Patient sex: M
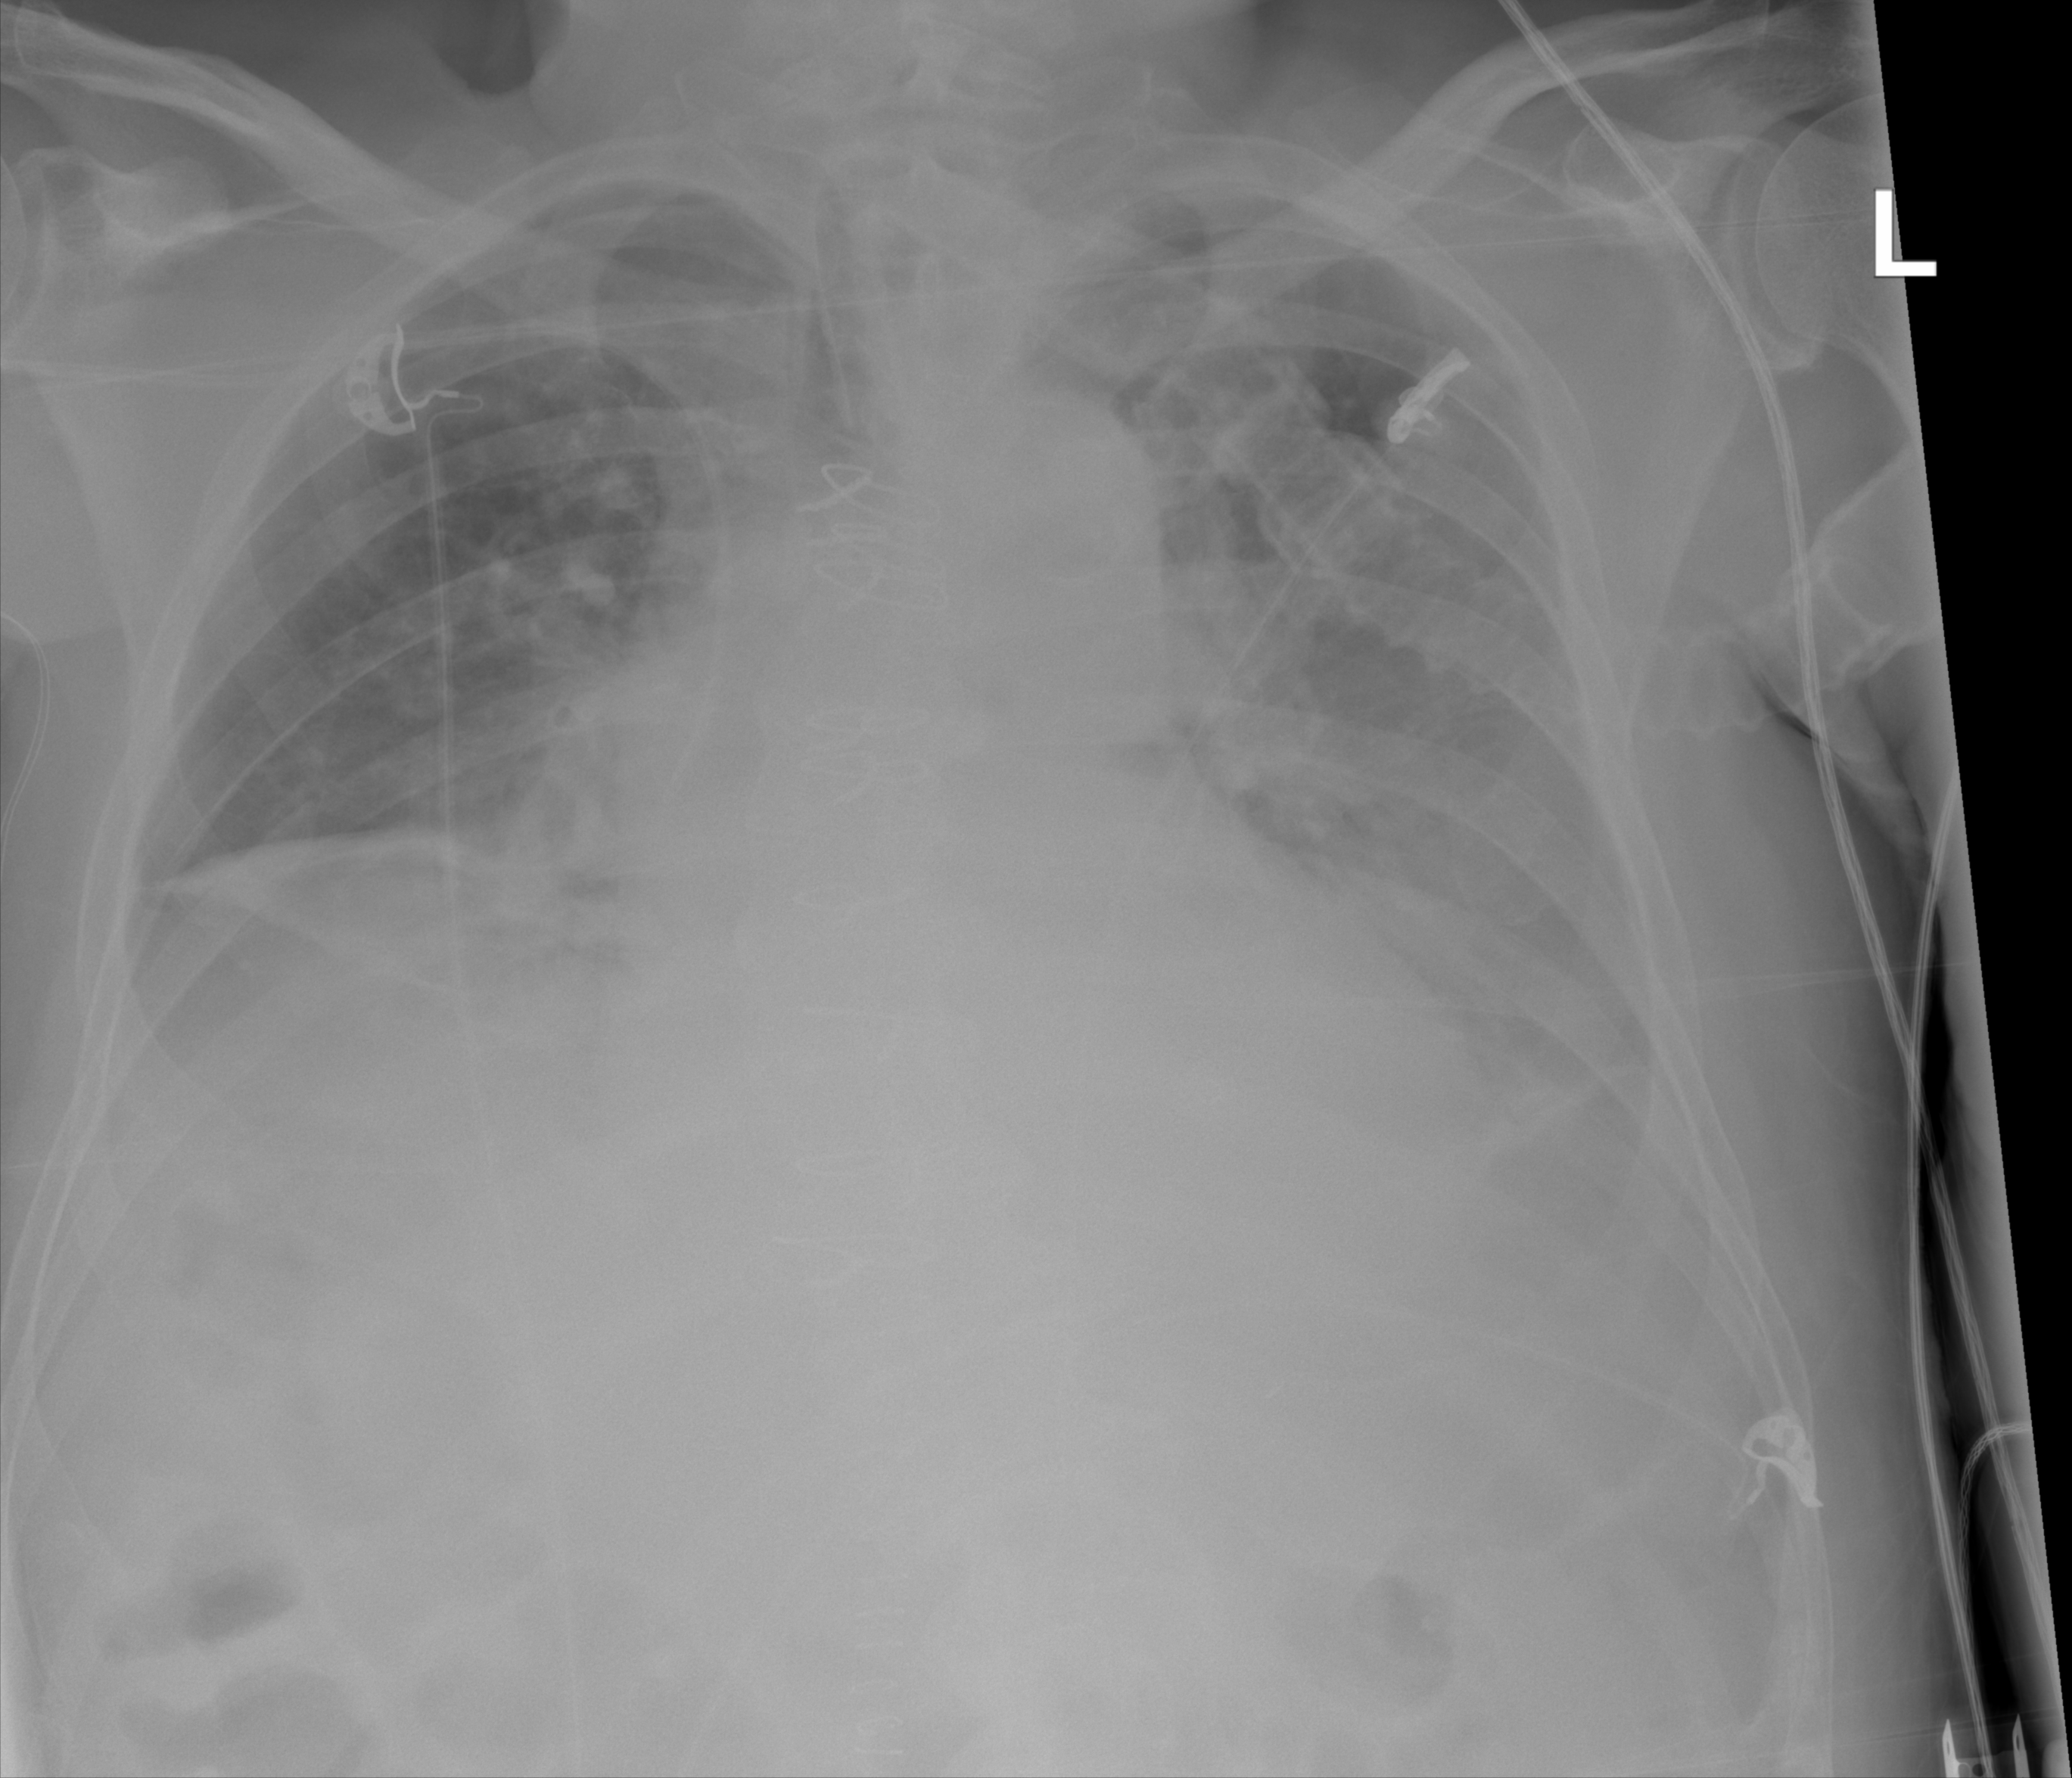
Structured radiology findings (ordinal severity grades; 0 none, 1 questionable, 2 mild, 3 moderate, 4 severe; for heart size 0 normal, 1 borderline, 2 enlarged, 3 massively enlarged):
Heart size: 2
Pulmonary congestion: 2
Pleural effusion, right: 0
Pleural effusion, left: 3
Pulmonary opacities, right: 2
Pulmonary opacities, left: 3
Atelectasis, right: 2
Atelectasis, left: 2